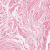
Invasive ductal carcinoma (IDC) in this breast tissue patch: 0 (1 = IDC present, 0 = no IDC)